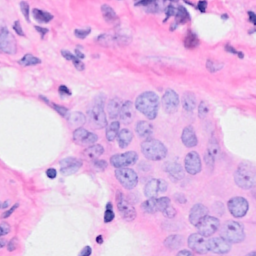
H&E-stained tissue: Breast